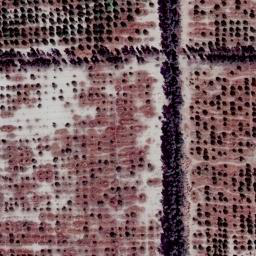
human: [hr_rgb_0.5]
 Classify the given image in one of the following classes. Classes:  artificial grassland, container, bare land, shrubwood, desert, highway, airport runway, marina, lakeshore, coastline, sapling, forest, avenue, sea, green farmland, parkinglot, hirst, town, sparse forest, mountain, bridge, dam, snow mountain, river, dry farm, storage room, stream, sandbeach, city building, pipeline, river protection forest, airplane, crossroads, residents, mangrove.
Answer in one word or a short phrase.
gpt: dry farm